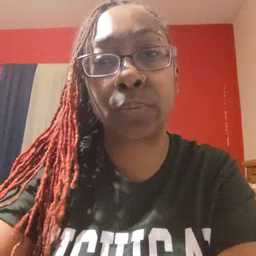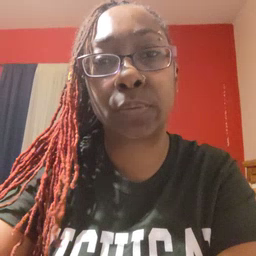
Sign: glasswindow